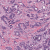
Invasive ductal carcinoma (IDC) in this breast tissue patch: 1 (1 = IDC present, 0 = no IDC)